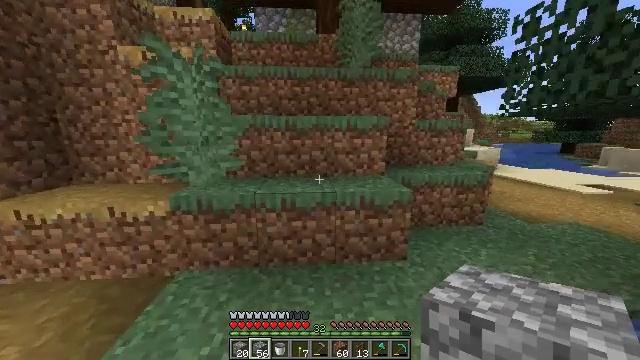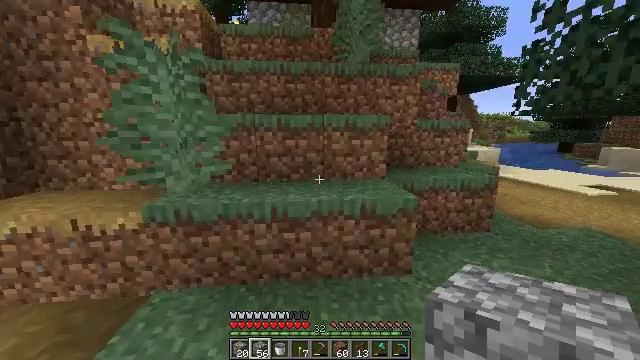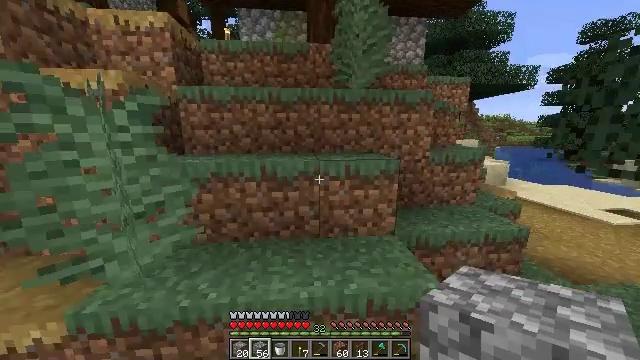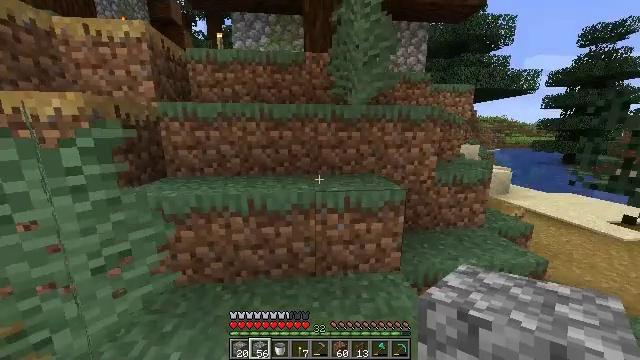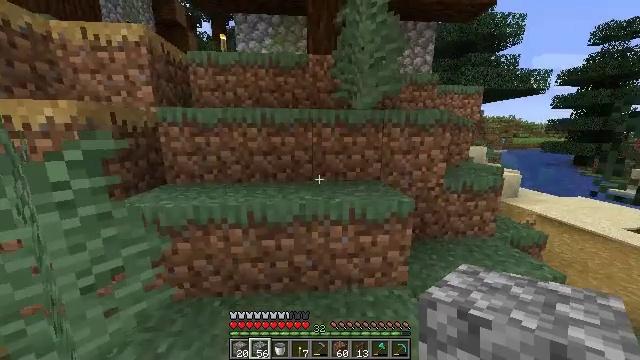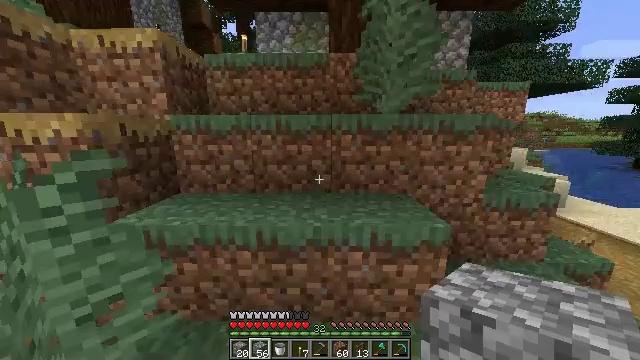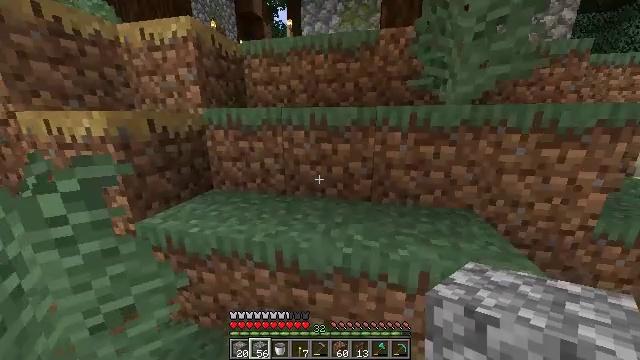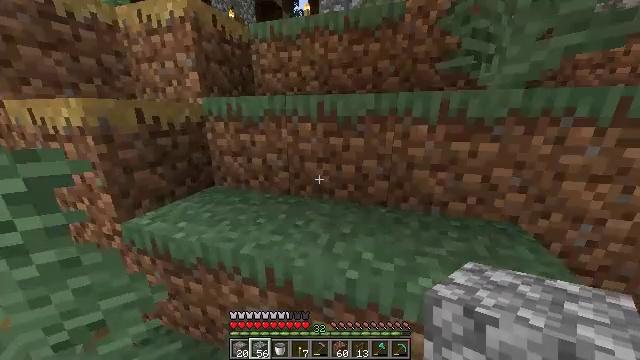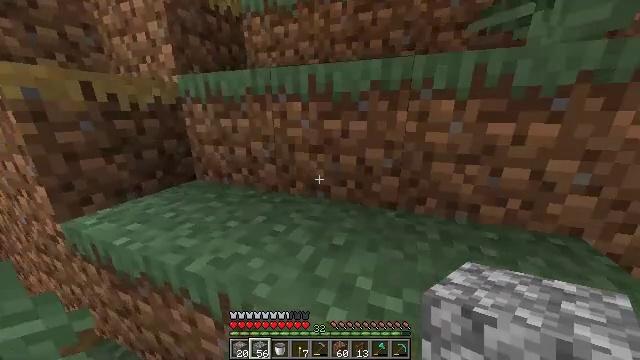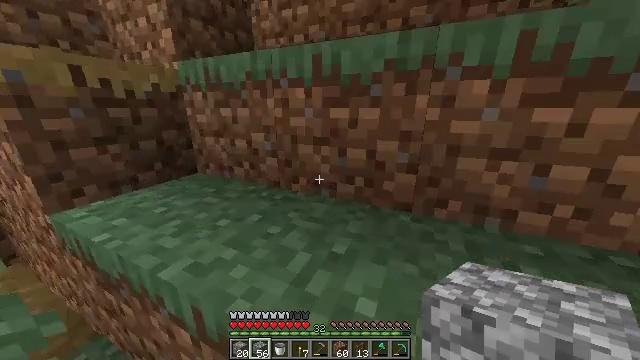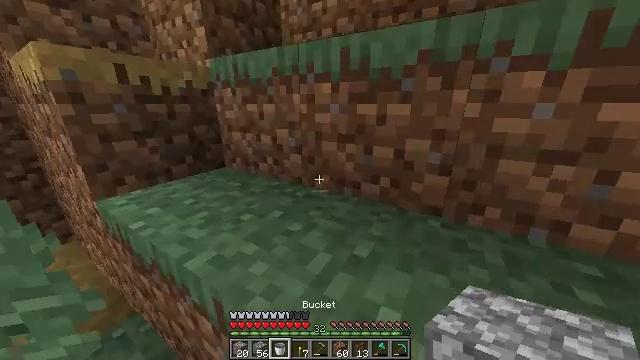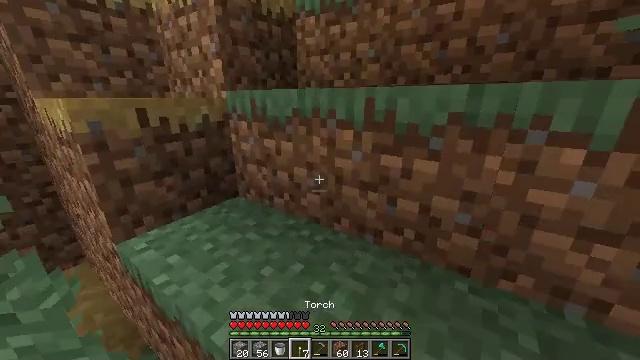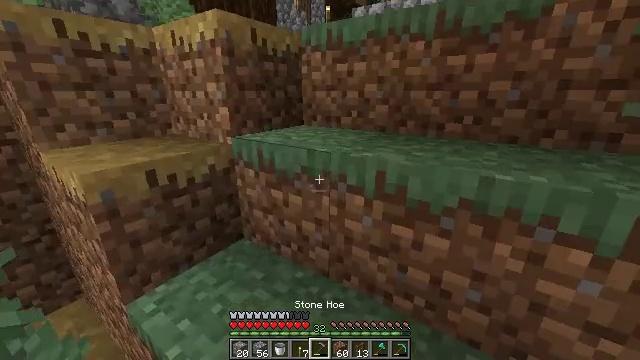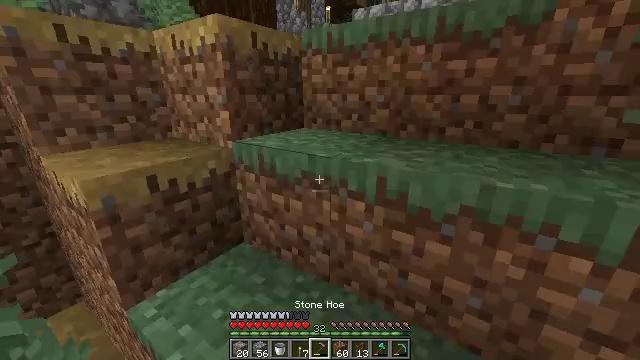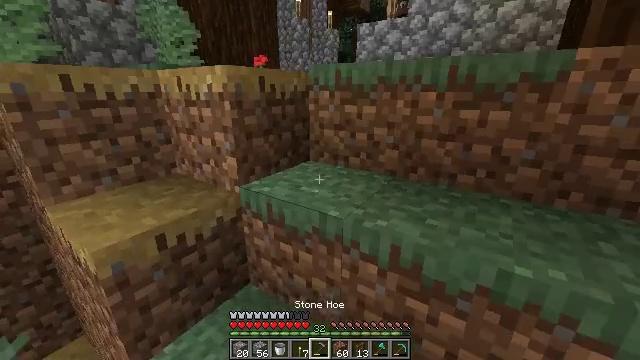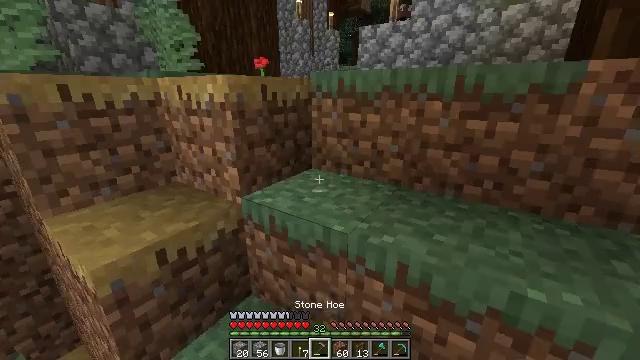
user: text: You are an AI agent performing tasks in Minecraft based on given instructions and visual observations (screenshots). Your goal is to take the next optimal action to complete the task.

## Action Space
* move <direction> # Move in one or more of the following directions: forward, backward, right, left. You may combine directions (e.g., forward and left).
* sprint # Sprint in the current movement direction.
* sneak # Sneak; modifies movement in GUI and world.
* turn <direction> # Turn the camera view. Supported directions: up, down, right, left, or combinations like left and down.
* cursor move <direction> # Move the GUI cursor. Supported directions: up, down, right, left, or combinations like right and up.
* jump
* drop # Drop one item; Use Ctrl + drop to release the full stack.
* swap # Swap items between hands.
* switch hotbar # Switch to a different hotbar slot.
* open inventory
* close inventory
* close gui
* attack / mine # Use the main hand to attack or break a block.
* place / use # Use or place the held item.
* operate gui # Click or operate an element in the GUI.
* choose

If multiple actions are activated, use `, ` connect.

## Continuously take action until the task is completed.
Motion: motion action
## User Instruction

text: Collect the composter for reuse.
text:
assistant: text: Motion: move forward, jump
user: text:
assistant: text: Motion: move forward, sprint, jump
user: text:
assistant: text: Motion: move forward, sprint, jump
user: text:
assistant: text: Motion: move forward, sprint, turn left, jump
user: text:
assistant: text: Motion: move forward, turn left, jump
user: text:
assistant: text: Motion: move forward, turn left and down, jump
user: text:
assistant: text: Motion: move forward, turn left and down, jump
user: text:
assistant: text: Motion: move forward, turn left, jump
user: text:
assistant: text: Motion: move forward, turn left, jump
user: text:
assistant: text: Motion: move forward, turn left, jump
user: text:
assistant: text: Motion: move forward, turn left, jump
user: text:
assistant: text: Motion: move forward, jump
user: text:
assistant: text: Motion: move forward, jump
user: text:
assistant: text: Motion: move forward, jump
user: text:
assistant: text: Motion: move forward, jump
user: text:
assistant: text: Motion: move forward, jump
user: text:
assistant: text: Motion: move forward, jump
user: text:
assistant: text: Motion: move forward, jump
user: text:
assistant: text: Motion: move forward, jump
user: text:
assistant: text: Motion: move forward, turn right, jump
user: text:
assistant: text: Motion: move forward, turn right, jump
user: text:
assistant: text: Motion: move forward, turn right, jump
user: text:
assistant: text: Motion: move forward, jump
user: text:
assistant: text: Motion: move forward, jump
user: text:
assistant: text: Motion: move forward, jump
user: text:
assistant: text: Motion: move forward, jump
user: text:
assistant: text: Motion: move forward, jump
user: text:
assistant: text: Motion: move forward, jump
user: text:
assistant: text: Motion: move forward, jump
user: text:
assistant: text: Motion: move forward, sprint, jump